Platform: macOS
Application: Arc Browser
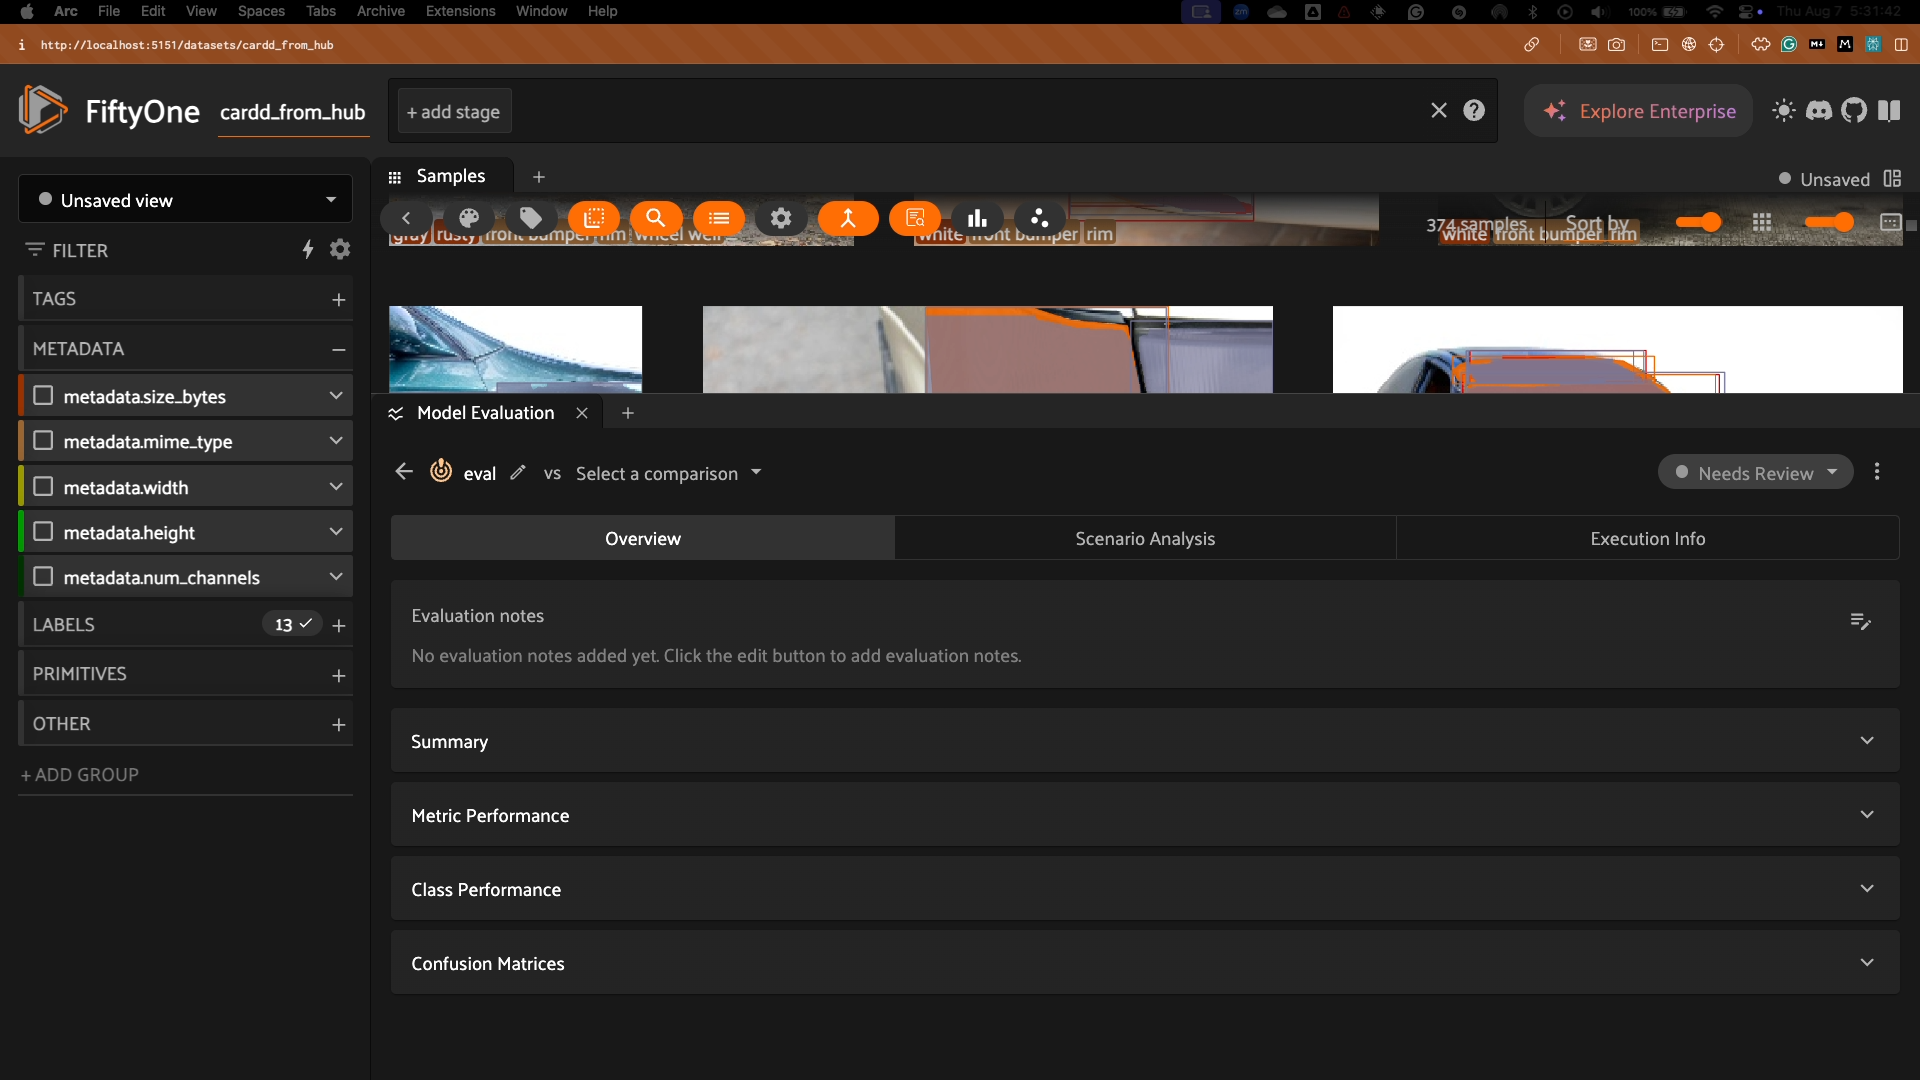
task_description: Navigate to model evaluation panel home page
action_type: click
element_info: Icon
steps_since_start: 1

task_description: Switch to Scenario Analysis tab in Model Evaluation Panel
action_type: click
element_info: Menu Item
steps_since_start: 1

task_description: Switch to Execution Info tab in the Model Evaluation panel
action_type: click
element_info: Menu Item
steps_since_start: 1

task_description: Open review status menu in the model evaluation panel
action_type: click
element_info: Menu Item
steps_since_start: 1

task_description: Add evaluation notes in model evaluation panel
action_type: click
element_info: Icon
steps_since_start: 1

task_description: Expand summary card in the model evaluation panel
action_type: click
element_info: Menu Item
steps_since_start: 1

task_description: Expand Metric performance card in the model evaluation panel
action_type: click
element_info: Menu Item
steps_since_start: 1

task_description: Expand the per class performance card in the model evaluation panel
action_type: click
element_info: Menu Item
steps_since_start: 1

task_description: Expand the confusion matrix card in the model evaluation panel
action_type: click
element_info: Menu Item
steps_since_start: 1

task_description: Close the model evaluation panel
action_type: click
element_info: Icon
steps_since_start: 1
task_description: Locate the model evaluation panel
action_type: hover
element_info: Menu Item
steps_since_start: 1

task_description: Locate the samples panel
action_type: hover
element_info: Menu Item
steps_since_start: 1

task_description: Locate the sidebar
action_type: hover
element_info: Menu Item
steps_since_start: 1

task_description: Open Select dataset menu
action_type: click
element_info: Menu Item
steps_since_start: 1